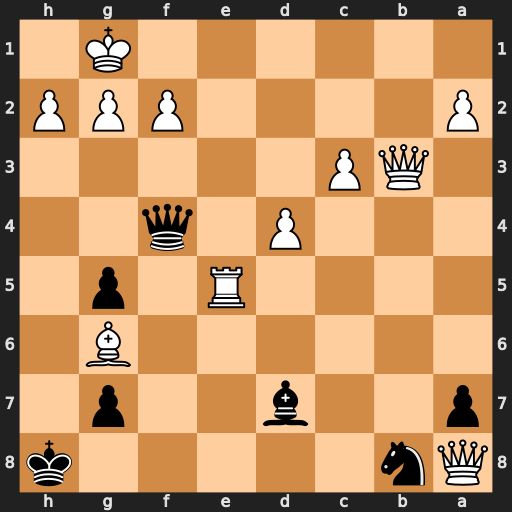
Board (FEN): Qn5k/p2b2p1/6B1/4R1p1/3P1q2/1QP5/P4PPP/6K1
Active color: b
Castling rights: -
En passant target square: -
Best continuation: Qc1+ Qd1 Qxd1+ Re1 Qxe1#